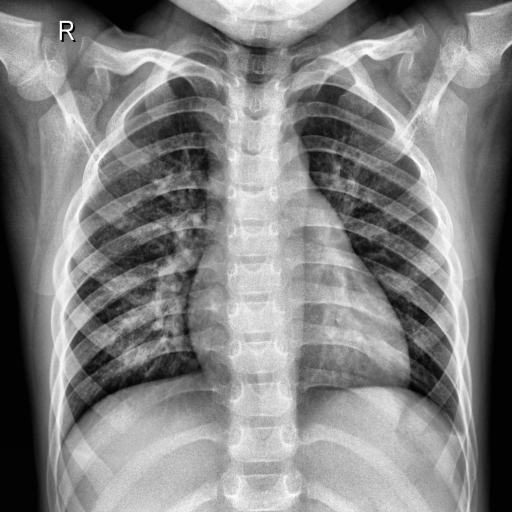
Finding: NORMAL